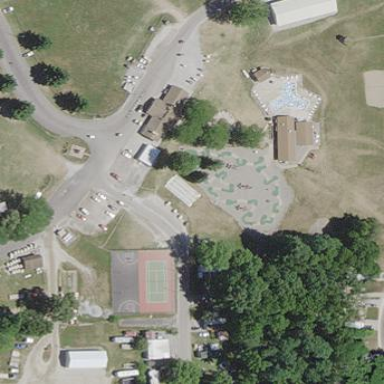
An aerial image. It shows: Miniature golf course.